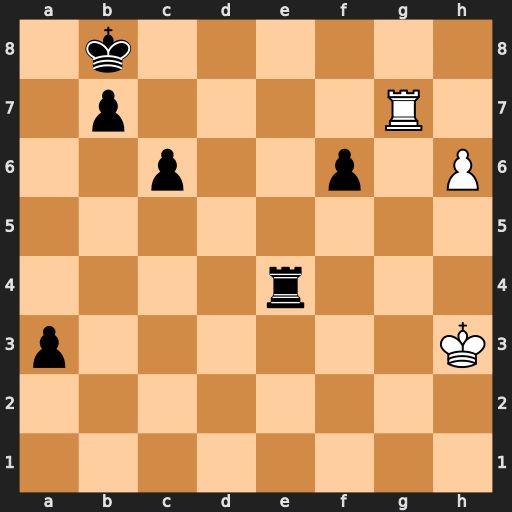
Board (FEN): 1k6/1p4R1/2p2p1P/8/4r3/p6K/8/8
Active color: w
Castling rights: -
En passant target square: -
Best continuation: h7